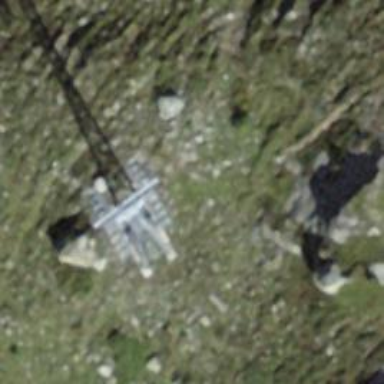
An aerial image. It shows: Pylon for aerialway.